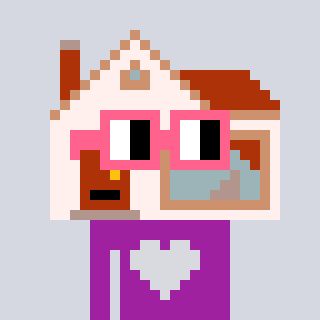
a pixel art character with square pink glasses, a house-shaped head and a magenta-colored body on a cool background